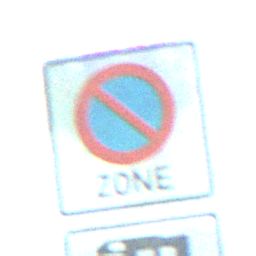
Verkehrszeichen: BeginnEingeschraenktesHalteverbotZone
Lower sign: HinweisDurchSinnbild23
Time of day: Midday
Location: Outdoor (Special)
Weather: PartlyCloudy
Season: NotSpecified
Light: Natural